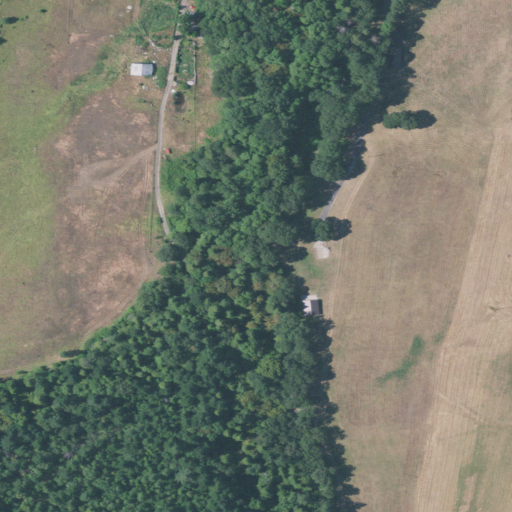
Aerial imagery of valley in Oregon named Sugarloaf Gulch containing pasture, evergreen forest, woody wetlands, barren land, open development, herbaceous wetlands, and shrub